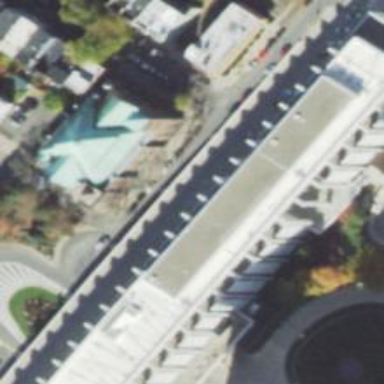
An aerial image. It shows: Building that is place of worship.